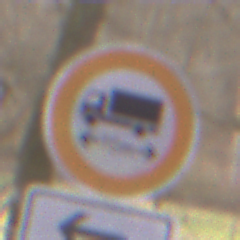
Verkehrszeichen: TatsaechlicheLaenge
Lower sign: RichtungsangabeDurchPfeile2
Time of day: MorningAfternoon
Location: Outdoor (Nature)
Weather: Overcast
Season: Autumn
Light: Natural